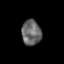
Tissue: prostate
Cell type: T cells
Senescence score: 0.2934
Nuclear area (px): 482
Mean DAPI intensity: 103.948